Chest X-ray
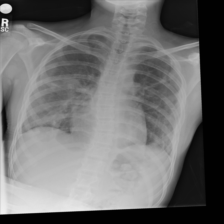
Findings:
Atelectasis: negative
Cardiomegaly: negative
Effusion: negative
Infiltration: negative
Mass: negative
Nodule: negative
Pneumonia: negative
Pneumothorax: negative
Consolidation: negative
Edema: negative
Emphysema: negative
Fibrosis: negative
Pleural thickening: negative
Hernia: negative